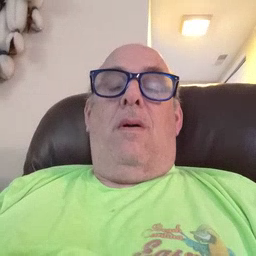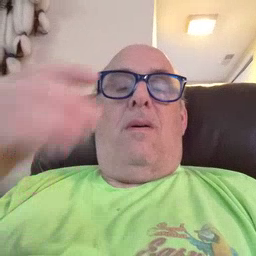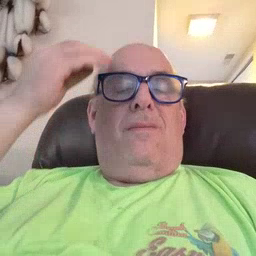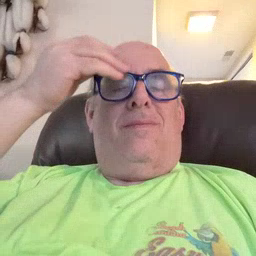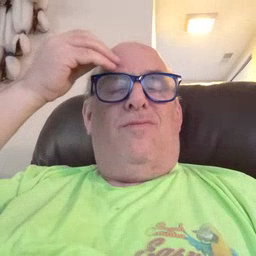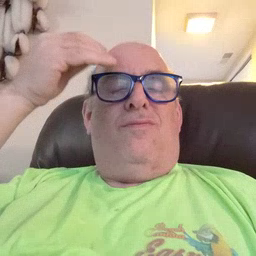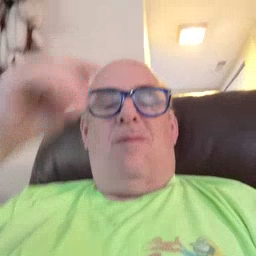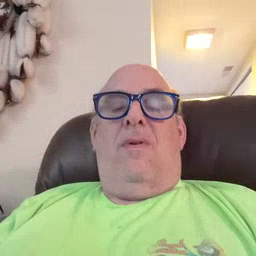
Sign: think